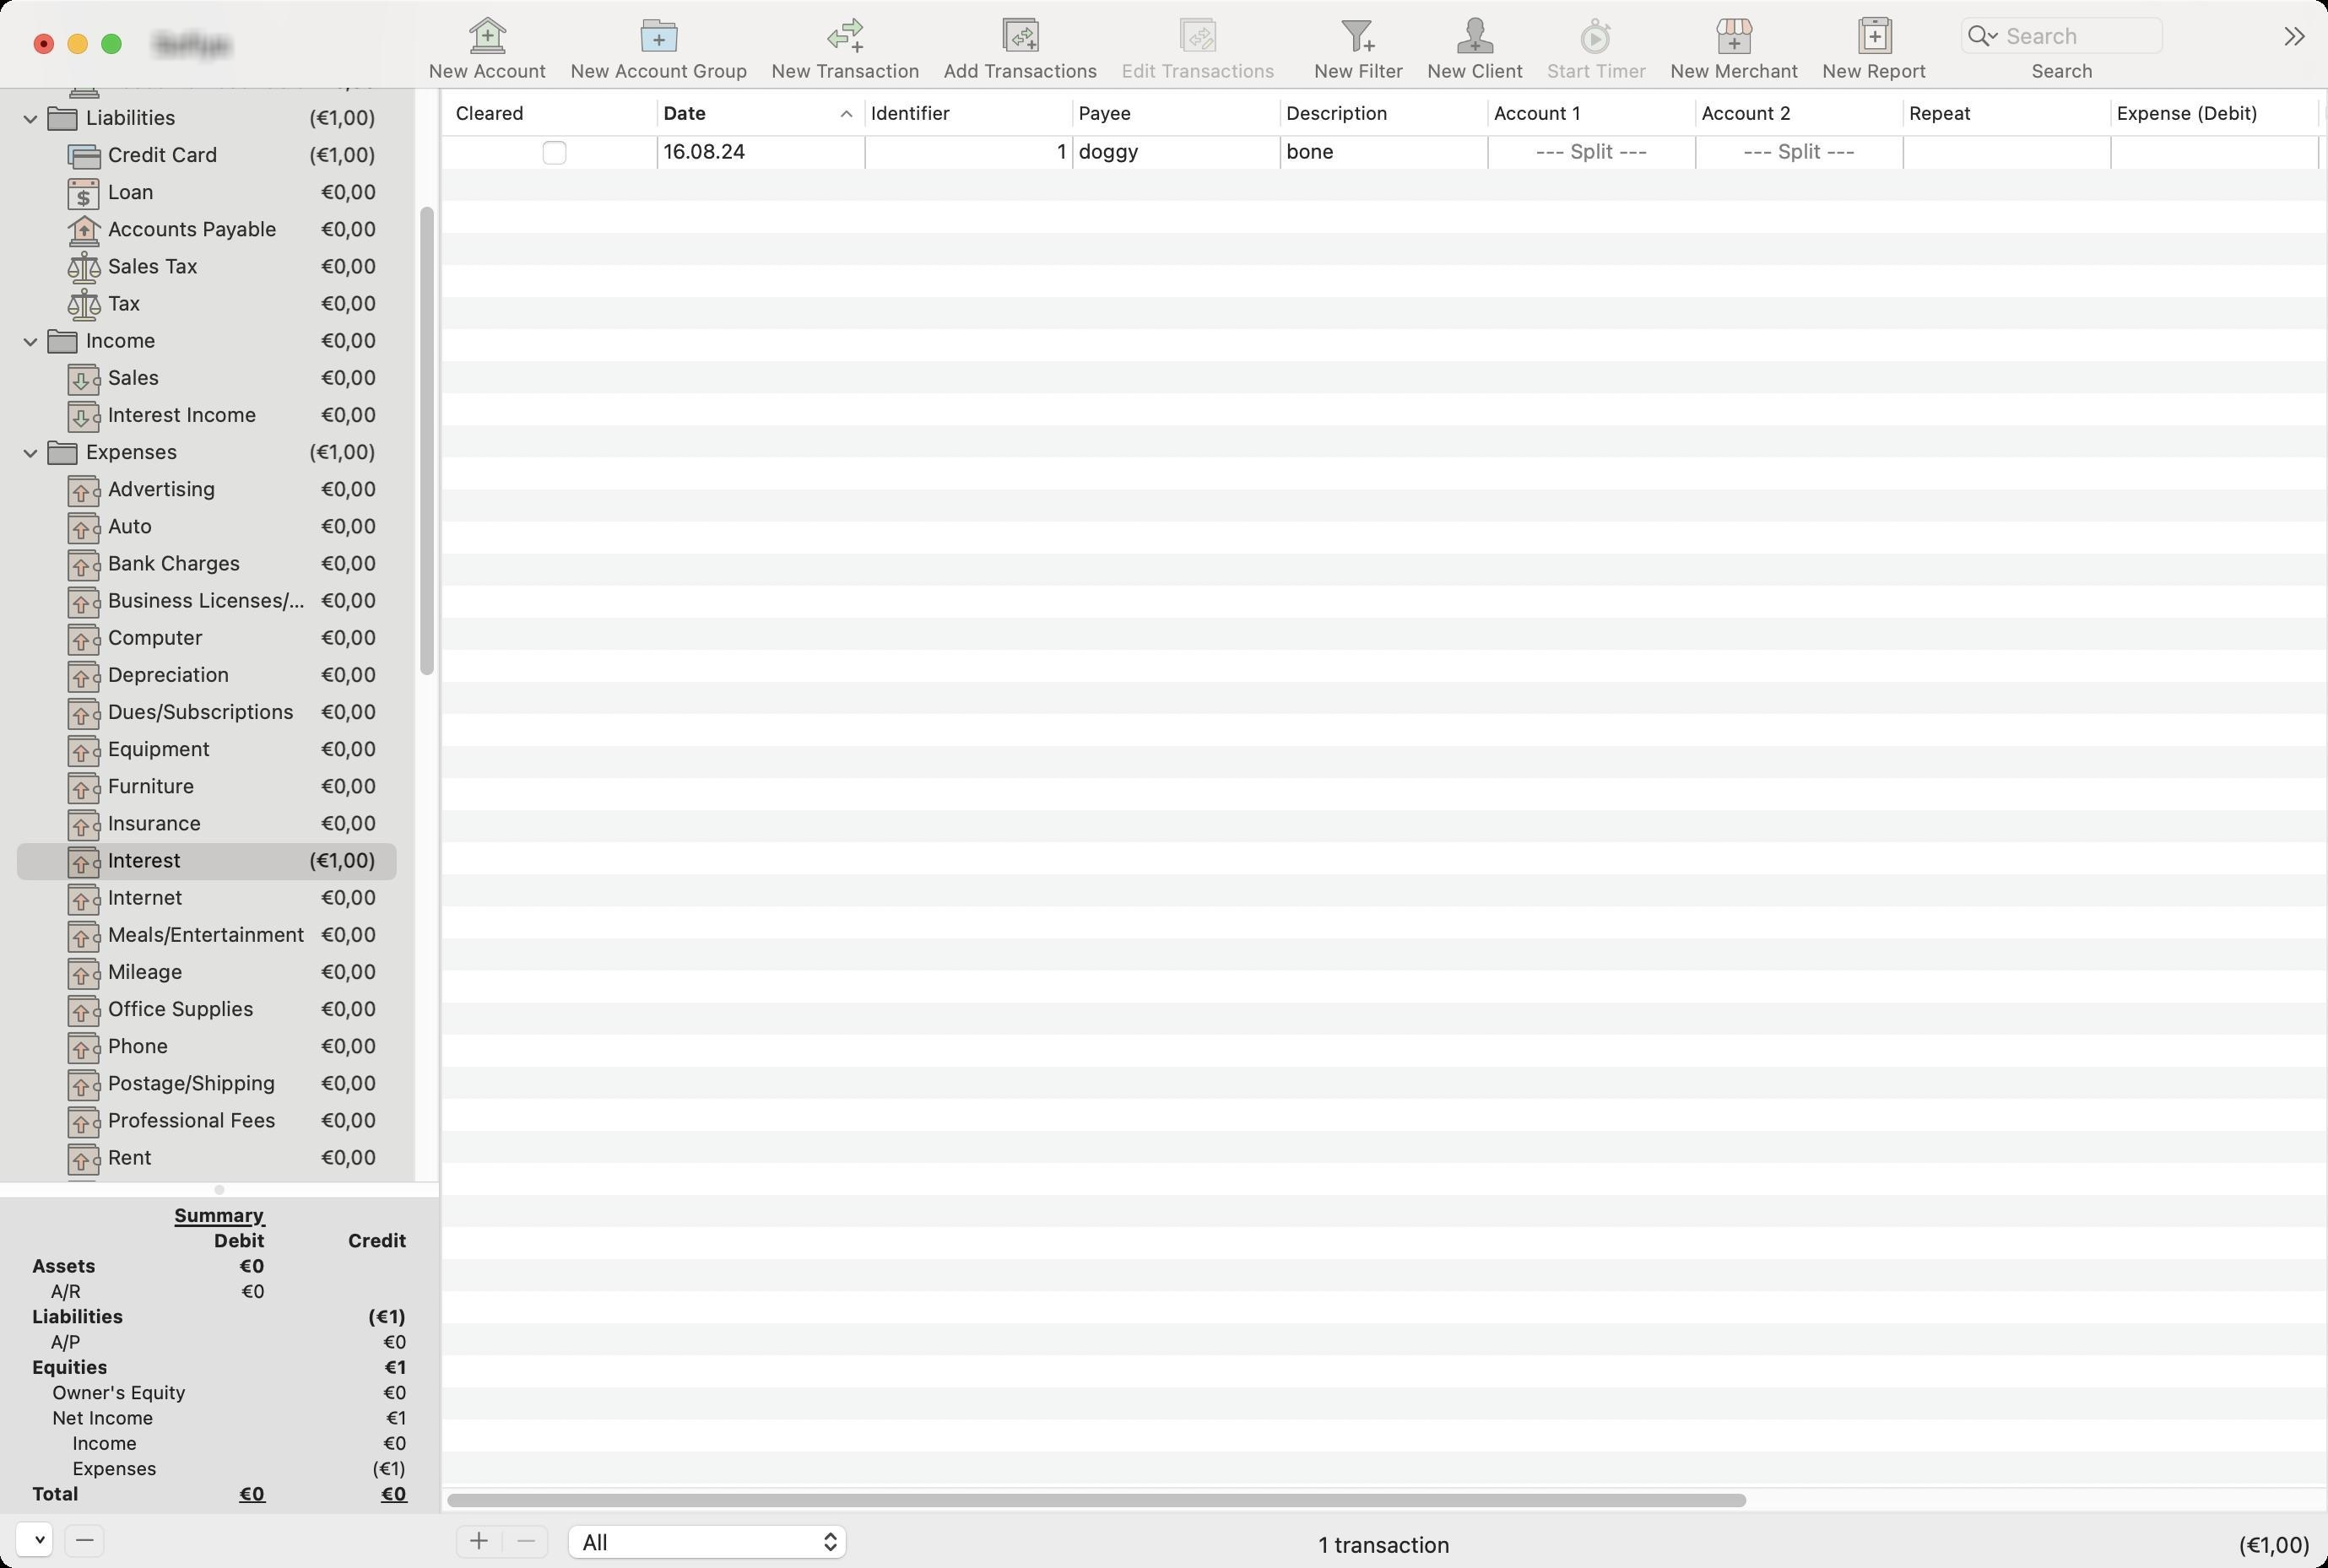
Accessibility tree:
{"name": "[name]", "role": "AXWindow", "description": null, "role_description": "standard window", "value": null, "position": "284.00;55.00", "size": "1379;929", "children": [{"name": "", "role": "AXMenuButton", "description": null, "role_description": "menu button", "value": null, "position": "8.00;901.00", "size": "26;25", "children": []}, {"name": "", "role": "AXButton", "description": "remove", "role_description": "button", "value": null, "position": "37.00;901.00", "size": "26;25", "children": []}, {"name": null, "role": "AXSplitGroup", "description": null, "role_description": "split group", "value": null, "position": "0.00;52.00", "size": "1379;845", "children": [{"name": null, "role": "AXSplitGroup", "description": null, "role_description": "split group", "value": null, "position": "0.00;52.00", "size": "260;845", "children": [{"name": null, "role": "AXScrollArea", "description": null, "role_description": "scroll area", "value": null, "position": "0.00;52.00", "size": "260;648", "children": [{"name": null, "role": "AXOutline", "description": null, "role_description": "outline", "value": null, "position": "0.00;-104.50", "size": "245;1493", "children": [{"name": null, "role": "AXRow", "description": null, "role_description": "outline row", "value": null, "position": "0.00;-94.50", "size": "245;22", "children": [{"name": null, "role": "AXCell", "description": null, "role_description": "cell", "value": null, "position": "10.00;-94.50", "size": "225;22", "children": [{"name": null, "role": "AXStaticText", "description": null, "role_description": "text", "value": "ACCOUNTS", "position": "14.00;-94.50", "size": "229;22", "children": []}]}]}, {"name": null, "role": "AXRow", "description": null, "role_description": "outline row", "value": null, "position": "0.00;-72.50", "size": "245;22", "children": [{"name": null, "role": "AXCell", "description": null, "role_description": "cell", "value": null, "position": "10.00;-72.50", "size": "225;22", "children": [{"name": null, "role": "AXImage", "description": "", "role_description": "image", "value": null, "position": "27.00;-71.50", "size": "20;20", "children": []}, {"name": null, "role": "AXStaticText", "description": null, "role_description": "text", "value": "Assets", "position": "49.00;-70.00", "size": "138;17", "children": []}, {"name": null, "role": "AXStaticText", "description": null, "role_description": "text", "value": "€0,00", "position": "187.14;-70.00", "size": "38;17", "children": []}, {"name": null, "role": "AXDisclosureTriangle", "description": null, "role_description": "disclosure triangle", "value": 1, "position": "12.00;-72.50", "size": "13;22", "children": []}]}]}, {"name": null, "role": "AXRow", "description": null, "role_description": "outline row", "value": null, "position": "0.00;-50.50", "size": "245;22", "children": [{"name": null, "role": "AXCell", "description": null, "role_description": "cell", "value": null, "position": "10.00;-50.50", "size": "225;22", "children": [{"name": null, "role": "AXImage", "description": "Bank", "role_description": "image", "value": null, "position": "40.00;-49.50", "size": "20;20", "children": []}, {"name": null, "role": "AXStaticText", "description": null, "role_description": "text", "value": "Chequing", "position": "62.00;-48.00", "size": "125;17", "children": []}, {"name": null, "role": "AXStaticText", "description": null, "role_description": "text", "value": "€0,00", "position": "187.14;-48.00", "size": "38;17", "children": []}]}]}, {"name": null, "role": "AXRow", "description": null, "role_description": "outline row", "value": null, "position": "0.00;-28.50", "size": "245;22", "children": [{"name": null, "role": "AXCell", "description": null, "role_description": "cell", "value": null, "position": "10.00;-28.50", "size": "225;22", "children": [{"name": null, "role": "AXImage", "description": "Bank", "role_description": "image", "value": null, "position": "40.00;-27.50", "size": "20;20", "children": []}, {"name": null, "role": "AXStaticText", "description": null, "role_description": "text", "value": "Savings", "position": "62.00;-26.00", "size": "125;17", "children": []}, {"name": null, "role": "AXStaticText", "description": null, "role_description": "text", "value": "€0,00", "position": "187.14;-26.00", "size": "38;17", "children": []}]}]}, {"name": null, "role": "AXRow", "description": null, "role_description": "outline row", "value": null, "position": "0.00;-6.50", "size": "245;22", "children": [{"name": null, "role": "AXCell", "description": null, "role_description": "cell", "value": null, "position": "10.00;-6.50", "size": "225;22", "children": [{"name": null, "role": "AXImage", "description": "Cash", "role_description": "image", "value": null, "position": "40.00;-5.50", "size": "20;20", "children": []}, {"name": null, "role": "AXStaticText", "description": null, "role_description": "text", "value": "Petty Cash", "position": "62.00;-4.00", "size": "125;17", "children": []}, {"name": null, "role": "AXStaticText", "description": null, "role_description": "text", "value": "€0,00", "position": "187.14;-4.00", "size": "38;17", "children": []}]}]}, {"name": null, "role": "AXRow", "description": null, "role_description": "outline row", "value": null, "position": "0.00;15.50", "size": "245;22", "children": [{"name": null, "role": "AXCell", "description": null, "role_description": "cell", "value": null, "position": "10.00;15.50", "size": "225;22", "children": [{"name": null, "role": "AXImage", "description": "FixedAsset", "role_description": "image", "value": null, "position": "40.00;16.50", "size": "20;20", "children": []}, {"name": null, "role": "AXStaticText", "description": null, "role_description": "text", "value": "Fixed Assets", "position": "62.00;18.00", "size": "125;17", "children": []}, {"name": null, "role": "AXStaticText", "description": null, "role_description": "text", "value": "€0,00", "position": "187.14;18.00", "size": "38;17", "children": []}]}]}, {"name": null, "role": "AXRow", "description": null, "role_description": "outline row", "value": null, "position": "0.00;37.50", "size": "245;22", "children": [{"name": null, "role": "AXCell", "description": null, "role_description": "cell", "value": null, "position": "10.00;37.50", "size": "225;22", "children": [{"name": null, "role": "AXImage", "description": "AccountsReceivable", "role_description": "image", "value": null, "position": "40.00;38.50", "size": "20;20", "children": []}, {"name": null, "role": "AXStaticText", "description": null, "role_description": "text", "value": "Accounts Receivable", "position": "62.00;40.00", "size": "125;17", "children": []}, {"name": null, "role": "AXStaticText", "description": null, "role_description": "text", "value": "€0,00", "position": "187.14;40.00", "size": "38;17", "children": []}]}]}, {"name": null, "role": "AXRow", "description": null, "role_description": "outline row", "value": null, "position": "0.00;59.50", "size": "245;22", "children": [{"name": null, "role": "AXCell", "description": null, "role_description": "cell", "value": null, "position": "10.00;59.50", "size": "225;22", "children": [{"name": null, "role": "AXImage", "description": "", "role_description": "image", "value": null, "position": "27.00;60.50", "size": "20;20", "children": []}, {"name": null, "role": "AXStaticText", "description": null, "role_description": "text", "value": "Liabilities", "position": "49.00;62.00", "size": "131;17", "children": []}, {"name": null, "role": "AXStaticText", "description": null, "role_description": "text", "value": "(€1,00)", "position": "179.79;62.00", "size": "45;17", "children": []}, {"name": null, "role": "AXDisclosureTriangle", "description": null, "role_description": "disclosure triangle", "value": 1, "position": "12.00;59.50", "size": "13;22", "children": []}]}]}, {"name": null, "role": "AXRow", "description": null, "role_description": "outline row", "value": null, "position": "0.00;81.50", "size": "245;22", "children": [{"name": null, "role": "AXCell", "description": null, "role_description": "cell", "value": null, "position": "10.00;81.50", "size": "225;22", "children": [{"name": null, "role": "AXImage", "description": "CreditCard", "role_description": "image", "value": null, "position": "40.00;82.50", "size": "20;20", "children": []}, {"name": null, "role": "AXStaticText", "description": null, "role_description": "text", "value": "Credit Card", "position": "62.00;84.00", "size": "118;17", "children": []}, {"name": null, "role": "AXStaticText", "description": null, "role_description": "text", "value": "(€1,00)", "position": "179.79;84.00", "size": "45;17", "children": []}]}]}, {"name": null, "role": "AXRow", "description": null, "role_description": "outline row", "value": null, "position": "0.00;103.50", "size": "245;22", "children": [{"name": null, "role": "AXCell", "description": null, "role_description": "cell", "value": null, "position": "10.00;103.50", "size": "225;22", "children": [{"name": null, "role": "AXImage", "description": "Loan", "role_description": "image", "value": null, "position": "40.00;104.50", "size": "20;20", "children": []}, {"name": null, "role": "AXStaticText", "description": null, "role_description": "text", "value": "Loan", "position": "62.00;106.00", "size": "125;17", "children": []}, {"name": null, "role": "AXStaticText", "description": null, "role_description": "text", "value": "€0,00", "position": "187.14;106.00", "size": "38;17", "children": []}]}]}, {"name": null, "role": "AXRow", "description": null, "role_description": "outline row", "value": null, "position": "0.00;125.50", "size": "245;22", "children": [{"name": null, "role": "AXCell", "description": null, "role_description": "cell", "value": null, "position": "10.00;125.50", "size": "225;22", "children": [{"name": null, "role": "AXImage", "description": "AccountsPayable", "role_description": "image", "value": null, "position": "40.00;126.50", "size": "20;20", "children": []}, {"name": null, "role": "AXStaticText", "description": null, "role_description": "text", "value": "Accounts Payable", "position": "62.00;128.00", "size": "125;17", "children": []}, {"name": null, "role": "AXStaticText", "description": null, "role_description": "text", "value": "€0,00", "position": "187.14;128.00", "size": "38;17", "children": []}]}]}, {"name": null, "role": "AXRow", "description": null, "role_description": "outline row", "value": null, "position": "0.00;147.50", "size": "245;22", "children": [{"name": null, "role": "AXCell", "description": null, "role_description": "cell", "value": null, "position": "10.00;147.50", "size": "225;22", "children": [{"name": null, "role": "AXImage", "description": "Tax", "role_description": "image", "value": null, "position": "40.00;148.50", "size": "20;20", "children": []}, {"name": null, "role": "AXStaticText", "description": null, "role_description": "text", "value": "Sales Tax", "position": "62.00;150.00", "size": "125;17", "children": []}, {"name": null, "role": "AXStaticText", "description": null, "role_description": "text", "value": "€0,00", "position": "187.14;150.00", "size": "38;17", "children": []}]}]}, {"name": null, "role": "AXRow", "description": null, "role_description": "outline row", "value": null, "position": "0.00;169.50", "size": "245;22", "children": [{"name": null, "role": "AXCell", "description": null, "role_description": "cell", "value": null, "position": "10.00;169.50", "size": "225;22", "children": [{"name": null, "role": "AXImage", "description": "Tax", "role_description": "image", "value": null, "position": "40.00;170.50", "size": "20;20", "children": []}, {"name": null, "role": "AXStaticText", "description": null, "role_description": "text", "value": "Tax", "position": "62.00;172.00", "size": "125;17", "children": []}, {"name": null, "role": "AXStaticText", "description": null, "role_description": "text", "value": "€0,00", "position": "187.14;172.00", "size": "38;17", "children": []}]}]}, {"name": null, "role": "AXRow", "description": null, "role_description": "outline row", "value": null, "position": "0.00;191.50", "size": "245;22", "children": [{"name": null, "role": "AXCell", "description": null, "role_description": "cell", "value": null, "position": "10.00;191.50", "size": "225;22", "children": [{"name": null, "role": "AXImage", "description": "", "role_description": "image", "value": null, "position": "27.00;192.50", "size": "20;20", "children": []}, {"name": null, "role": "AXStaticText", "description": null, "role_description": "text", "value": "Income", "position": "49.00;194.00", "size": "138;17", "children": []}, {"name": null, "role": "AXStaticText", "description": null, "role_description": "text", "value": "€0,00", "position": "187.14;194.00", "size": "38;17", "children": []}, {"name": null, "role": "AXDisclosureTriangle", "description": null, "role_description": "disclosure triangle", "value": 1, "position": "12.00;191.50", "size": "13;22", "children": []}]}]}, {"name": null, "role": "AXRow", "description": null, "role_description": "outline row", "value": null, "position": "0.00;213.50", "size": "245;22", "children": [{"name": null, "role": "AXCell", "description": null, "role_description": "cell", "value": null, "position": "10.00;213.50", "size": "225;22", "children": [{"name": null, "role": "AXImage", "description": "Income", "role_description": "image", "value": null, "position": "40.00;214.50", "size": "20;20", "children": []}, {"name": null, "role": "AXStaticText", "description": null, "role_description": "text", "value": "Sales", "position": "62.00;216.00", "size": "125;17", "children": []}, {"name": null, "role": "AXStaticText", "description": null, "role_description": "text", "value": "€0,00", "position": "187.14;216.00", "size": "38;17", "children": []}]}]}, {"name": null, "role": "AXRow", "description": null, "role_description": "outline row", "value": null, "position": "0.00;235.50", "size": "245;22", "children": [{"name": null, "role": "AXCell", "description": null, "role_description": "cell", "value": null, "position": "10.00;235.50", "size": "225;22", "children": [{"name": null, "role": "AXImage", "description": "Income", "role_description": "image", "value": null, "position": "40.00;236.50", "size": "20;20", "children": []}, {"name": null, "role": "AXStaticText", "description": null, "role_description": "text", "value": "Interest Income", "position": "62.00;238.00", "size": "125;17", "children": []}, {"name": null, "role": "AXStaticText", "description": null, "role_description": "text", "value": "€0,00", "position": "187.14;238.00", "size": "38;17", "children": []}]}]}, {"name": null, "role": "AXRow", "description": null, "role_description": "outline row", "value": null, "position": "0.00;257.50", "size": "245;22", "children": [{"name": null, "role": "AXCell", "description": null, "role_description": "cell", "value": null, "position": "10.00;257.50", "size": "225;22", "children": [{"name": null, "role": "AXImage", "description": "", "role_description": "image", "value": null, "position": "27.00;258.50", "size": "20;20", "children": []}, {"name": null, "role": "AXStaticText", "description": null, "role_description": "text", "value": "Expenses", "position": "49.00;260.00", "size": "131;17", "children": []}, {"name": null, "role": "AXStaticText", "description": null, "role_description": "text", "value": "(€1,00)", "position": "179.79;260.00", "size": "45;17", "children": []}, {"name": null, "role": "AXDisclosureTriangle", "description": null, "role_description": "disclosure triangle", "value": 1, "position": "12.00;257.50", "size": "13;22", "children": []}]}]}, {"name": null, "role": "AXRow", "description": null, "role_description": "outline row", "value": null, "position": "0.00;279.50", "size": "245;22", "children": [{"name": null, "role": "AXCell", "description": null, "role_description": "cell", "value": null, "position": "10.00;279.50", "size": "225;22", "children": [{"name": null, "role": "AXImage", "description": "Expense", "role_description": "image", "value": null, "position": "40.00;280.50", "size": "20;20", "children": []}, {"name": null, "role": "AXStaticText", "description": null, "role_description": "text", "value": "Advertising", "position": "62.00;282.00", "size": "125;17", "children": []}, {"name": null, "role": "AXStaticText", "description": null, "role_description": "text", "value": "€0,00", "position": "187.14;282.00", "size": "38;17", "children": []}]}]}, {"name": null, "role": "AXRow", "description": null, "role_description": "outline row", "value": null, "position": "0.00;301.50", "size": "245;22", "children": [{"name": null, "role": "AXCell", "description": null, "role_description": "cell", "value": null, "position": "10.00;301.50", "size": "225;22", "children": [{"name": null, "role": "AXImage", "description": "Expense", "role_description": "image", "value": null, "position": "40.00;302.50", "size": "20;20", "children": []}, {"name": null, "role": "AXStaticText", "description": null, "role_description": "text", "value": "Auto", "position": "62.00;304.00", "size": "125;17", "children": []}, {"name": null, "role": "AXStaticText", "description": null, "role_description": "text", "value": "€0,00", "position": "187.14;304.00", "size": "38;17", "children": []}]}]}, {"name": null, "role": "AXRow", "description": null, "role_description": "outline row", "value": null, "position": "0.00;323.50", "size": "245;22", "children": [{"name": null, "role": "AXCell", "description": null, "role_description": "cell", "value": null, "position": "10.00;323.50", "size": "225;22", "children": [{"name": null, "role": "AXImage", "description": "Expense", "role_description": "image", "value": null, "position": "40.00;324.50", "size": "20;20", "children": []}, {"name": null, "role": "AXStaticText", "description": null, "role_description": "text", "value": "Bank Charges", "position": "62.00;326.00", "size": "125;17", "children": []}, {"name": null, "role": "AXStaticText", "description": null, "role_description": "text", "value": "€0,00", "position": "187.14;326.00", "size": "38;17", "children": []}]}]}, {"name": null, "role": "AXRow", "description": null, "role_description": "outline row", "value": null, "position": "0.00;345.50", "size": "245;22", "children": [{"name": null, "role": "AXCell", "description": null, "role_description": "cell", "value": null, "position": "10.00;345.50", "size": "225;22", "children": [{"name": null, "role": "AXImage", "description": "Expense", "role_description": "image", "value": null, "position": "40.00;346.50", "size": "20;20", "children": []}, {"name": null, "role": "AXStaticText", "description": null, "role_description": "text", "value": "Business Licenses/Permits", "position": "62.00;348.00", "size": "125;17", "children": []}, {"name": null, "role": "AXStaticText", "description": null, "role_description": "text", "value": "€0,00", "position": "187.14;348.00", "size": "38;17", "children": []}]}]}, {"name": null, "role": "AXRow", "description": null, "role_description": "outline row", "value": null, "position": "0.00;367.50", "size": "245;22", "children": [{"name": null, "role": "AXCell", "description": null, "role_description": "cell", "value": null, "position": "10.00;367.50", "size": "225;22", "children": [{"name": null, "role": "AXImage", "description": "Expense", "role_description": "image", "value": null, "position": "40.00;368.50", "size": "20;20", "children": []}, {"name": null, "role": "AXStaticText", "description": null, "role_description": "text", "value": "Computer", "position": "62.00;370.00", "size": "125;17", "children": []}, {"name": null, "role": "AXStaticText", "description": null, "role_description": "text", "value": "€0,00", "position": "187.14;370.00", "size": "38;17", "children": []}]}]}, {"name": null, "role": "AXRow", "description": null, "role_description": "outline row", "value": null, "position": "0.00;389.50", "size": "245;22", "children": [{"name": null, "role": "AXCell", "description": null, "role_description": "cell", "value": null, "position": "10.00;389.50", "size": "225;22", "children": [{"name": null, "role": "AXImage", "description": "Expense", "role_description": "image", "value": null, "position": "40.00;390.50", "size": "20;20", "children": []}, {"name": null, "role": "AXStaticText", "description": null, "role_description": "text", "value": "Depreciation", "position": "62.00;392.00", "size": "125;17", "children": []}, {"name": null, "role": "AXStaticText", "description": null, "role_description": "text", "value": "€0,00", "position": "187.14;392.00", "size": "38;17", "children": []}]}]}, {"name": null, "role": "AXRow", "description": null, "role_description": "outline row", "value": null, "position": "0.00;411.50", "size": "245;22", "children": [{"name": null, "role": "AXCell", "description": null, "role_description": "cell", "value": null, "position": "10.00;411.50", "size": "225;22", "children": [{"name": null, "role": "AXImage", "description": "Expense", "role_description": "image", "value": null, "position": "40.00;412.50", "size": "20;20", "children": []}, {"name": null, "role": "AXStaticText", "description": null, "role_description": "text", "value": "Dues/Subscriptions", "position": "62.00;414.00", "size": "125;17", "children": []}, {"name": null, "role": "AXStaticText", "description": null, "role_description": "text", "value": "€0,00", "position": "187.14;414.00", "size": "38;17", "children": []}]}]}, {"name": null, "role": "AXRow", "description": null, "role_description": "outline row", "value": null, "position": "0.00;433.50", "size": "245;22", "children": [{"name": null, "role": "AXCell", "description": null, "role_description": "cell", "value": null, "position": "10.00;433.50", "size": "225;22", "children": [{"name": null, "role": "AXImage", "description": "Expense", "role_description": "image", "value": null, "position": "40.00;434.50", "size": "20;20", "children": []}, {"name": null, "role": "AXStaticText", "description": null, "role_description": "text", "value": "Equipment", "position": "62.00;436.00", "size": "125;17", "children": []}, {"name": null, "role": "AXStaticText", "description": null, "role_description": "text", "value": "€0,00", "position": "187.14;436.00", "size": "38;17", "children": []}]}]}, {"name": null, "role": "AXRow", "description": null, "role_description": "outline row", "value": null, "position": "0.00;455.50", "size": "245;22", "children": [{"name": null, "role": "AXCell", "description": null, "role_description": "cell", "value": null, "position": "10.00;455.50", "size": "225;22", "children": [{"name": null, "role": "AXImage", "description": "Expense", "role_description": "image", "value": null, "position": "40.00;456.50", "size": "20;20", "children": []}, {"name": null, "role": "AXStaticText", "description": null, "role_description": "text", "value": "Furniture", "position": "62.00;458.00", "size": "125;17", "children": []}, {"name": null, "role": "AXStaticText", "description": null, "role_description": "text", "value": "€0,00", "position": "187.14;458.00", "size": "38;17", "children": []}]}]}, {"name": null, "role": "AXRow", "description": null, "role_description": "outline row", "value": null, "position": "0.00;477.50", "size": "245;22", "children": [{"name": null, "role": "AXCell", "description": null, "role_description": "cell", "value": null, "position": "10.00;477.50", "size": "225;22", "children": [{"name": null, "role": "AXImage", "description": "Expense", "role_description": "image", "value": null, "position": "40.00;478.50", "size": "20;20", "children": []}, {"name": null, "role": "AXStaticText", "description": null, "role_description": "text", "value": "Insurance", "position": "62.00;480.00", "size": "125;17", "children": []}, {"name": null, "role": "AXStaticText", "description": null, "role_description": "text", "value": "€0,00", "position": "187.14;480.00", "size": "38;17", "children": []}]}]}, {"name": null, "role": "AXRow", "description": null, "role_description": "outline row", "value": null, "position": "0.00;499.50", "size": "245;22", "children": [{"name": null, "role": "AXCell", "description": null, "role_description": "cell", "value": null, "position": "10.00;499.50", "size": "225;22", "children": [{"name": null, "role": "AXImage", "description": "Expense", "role_description": "image", "value": null, "position": "40.00;500.50", "size": "20;20", "children": []}, {"name": null, "role": "AXStaticText", "description": null, "role_description": "text", "value": "Interest", "position": "62.00;502.00", "size": "118;17", "children": []}, {"name": null, "role": "AXStaticText", "description": null, "role_description": "text", "value": "(€1,00)", "position": "179.79;502.00", "size": "45;17", "children": []}]}]}, {"name": null, "role": "AXRow", "description": null, "role_description": "outline row", "value": null, "position": "0.00;521.50", "size": "245;22", "children": [{"name": null, "role": "AXCell", "description": null, "role_description": "cell", "value": null, "position": "10.00;521.50", "size": "225;22", "children": [{"name": null, "role": "AXImage", "description": "Expense", "role_description": "image", "value": null, "position": "40.00;522.50", "size": "20;20", "children": []}, {"name": null, "role": "AXStaticText", "description": null, "role_description": "text", "value": "Internet", "position": "62.00;524.00", "size": "125;17", "children": []}, {"name": null, "role": "AXStaticText", "description": null, "role_description": "text", "value": "€0,00", "position": "187.14;524.00", "size": "38;17", "children": []}]}]}, {"name": null, "role": "AXRow", "description": null, "role_description": "outline row", "value": null, "position": "0.00;543.50", "size": "245;22", "children": [{"name": null, "role": "AXCell", "description": null, "role_description": "cell", "value": null, "position": "10.00;543.50", "size": "225;22", "children": [{"name": null, "role": "AXImage", "description": "Expense", "role_description": "image", "value": null, "position": "40.00;544.50", "size": "20;20", "children": []}, {"name": null, "role": "AXStaticText", "description": null, "role_description": "text", "value": "Meals/Entertainment", "position": "62.00;546.00", "size": "125;17", "children": []}, {"name": null, "role": "AXStaticText", "description": null, "role_description": "text", "value": "€0,00", "position": "187.14;546.00", "size": "38;17", "children": []}]}]}, {"name": null, "role": "AXRow", "description": null, "role_description": "outline row", "value": null, "position": "0.00;565.50", "size": "245;22", "children": [{"name": null, "role": "AXCell", "description": null, "role_description": "cell", "value": null, "position": "10.00;565.50", "size": "225;22", "children": [{"name": null, "role": "AXImage", "description": "Expense", "role_description": "image", "value": null, "position": "40.00;566.50", "size": "20;20", "children": []}, {"name": null, "role": "AXStaticText", "description": null, "role_description": "text", "value": "Mileage", "position": "62.00;568.00", "size": "125;17", "children": []}, {"name": null, "role": "AXStaticText", "description": null, "role_description": "text", "value": "€0,00", "position": "187.14;568.00", "size": "38;17", "children": []}]}]}, {"name": null, "role": "AXRow", "description": null, "role_description": "outline row", "value": null, "position": "0.00;587.50", "size": "245;22", "children": [{"name": null, "role": "AXCell", "description": null, "role_description": "cell", "value": null, "position": "10.00;587.50", "size": "225;22", "children": [{"name": null, "role": "AXImage", "description": "Expense", "role_description": "image", "value": null, "position": "40.00;588.50", "size": "20;20", "children": []}, {"name": null, "role": "AXStaticText", "description": null, "role_description": "text", "value": "Office Supplies", "position": "62.00;590.00", "size": "125;17", "children": []}, {"name": null, "role": "AXStaticText", "description": null, "role_description": "text", "value": "€0,00", "position": "187.14;590.00", "size": "38;17", "children": []}]}]}, {"name": null, "role": "AXRow", "description": null, "role_description": "outline row", "value": null, "position": "0.00;609.50", "size": "245;22", "children": [{"name": null, "role": "AXCell", "description": null, "role_description": "cell", "value": null, "position": "10.00;609.50", "size": "225;22", "children": [{"name": null, "role": "AXImage", "description": "Expense", "role_description": "image", "value": null, "position": "40.00;610.50", "size": "20;20", "children": []}, {"name": null, "role": "AXStaticText", "description": null, "role_description": "text", "value": "Phone", "position": "62.00;612.00", "size": "125;17", "children": []}, {"name": null, "role": "AXStaticText", "description": null, "role_description": "text", "value": "€0,00", "position": "187.14;612.00", "size": "38;17", "children": []}]}]}, {"name": null, "role": "AXRow", "description": null, "role_description": "outline row", "value": null, "position": "0.00;631.50", "size": "245;22", "children": [{"name": null, "role": "AXCell", "description": null, "role_description": "cell", "value": null, "position": "10.00;631.50", "size": "225;22", "children": [{"name": null, "role": "AXImage", "description": "Expense", "role_description": "image", "value": null, "position": "40.00;632.50", "size": "20;20", "children": []}, {"name": null, "role": "AXStaticText", "description": null, "role_description": "text", "value": "Postage/Shipping", "position": "62.00;634.00", "size": "125;17", "children": []}, {"name": null, "role": "AXStaticText", "description": null, "role_description": "text", "value": "€0,00", "position": "187.14;634.00", "size": "38;17", "children": []}]}]}, {"name": null, "role": "AXRow", "description": null, "role_description": "outline row", "value": null, "position": "0.00;653.50", "size": "245;22", "children": [{"name": null, "role": "AXCell", "description": null, "role_description": "cell", "value": null, "position": "10.00;653.50", "size": "225;22", "children": [{"name": null, "role": "AXImage", "description": "Expense", "role_description": "image", "value": null, "position": "40.00;654.50", "size": "20;20", "children": []}, {"name": null, "role": "AXStaticText", "description": null, "role_description": "text", "value": "Professional Fees", "position": "62.00;656.00", "size": "125;17", "children": []}, {"name": null, "role": "AXStaticText", "description": null, "role_description": "text", "value": "€0,00", "position": "187.14;656.00", "size": "38;17", "children": []}]}]}, {"name": null, "role": "AXRow", "description": null, "role_description": "outline row", "value": null, "position": "0.00;675.50", "size": "245;22", "children": [{"name": null, "role": "AXCell", "description": null, "role_description": "cell", "value": null, "position": "10.00;675.50", "size": "225;22", "children": [{"name": null, "role": "AXImage", "description": "Expense", "role_description": "image", "value": null, "position": "40.00;676.50", "size": "20;20", "children": []}, {"name": null, "role": "AXStaticText", "description": null, "role_description": "text", "value": "Rent", "position": "62.00;678.00", "size": "125;17", "children": []}, {"name": null, "role": "AXStaticText", "description": null, "role_description": "text", "value": "€0,00", "position": "187.14;678.00", "size": "38;17", "children": []}]}]}, {"name": null, "role": "AXRow", "description": null, "role_description": "outline row", "value": null, "position": "0.00;697.50", "size": "245;22", "children": [{"name": null, "role": "AXCell", "description": null, "role_description": "cell", "value": null, "position": "10.00;697.50", "size": "225;22", "children": [{"name": null, "role": "AXImage", "description": "Expense", "role_description": "image", "value": null, "position": "40.00;698.50", "size": "20;20", "children": []}, {"name": null, "role": "AXStaticText", "description": null, "role_description": "text", "value": "Repairs/Maintenance", "position": "62.00;700.00", "size": "125;17", "children": []}, {"name": null, "role": "AXStaticText", "description": null, "role_description": "text", "value": "€0,00", "position": "187.14;700.00", "size": "38;17", "children": []}]}]}, {"name": null, "role": "AXRow", "description": null, "role_description": "outline row", "value": null, "position": "0.00;719.50", "size": "245;22", "children": [{"name": null, "role": "AXCell", "description": null, "role_description": "cell", "value": null, "position": "10.00;719.50", "size": "225;22", "children": [{"name": null, "role": "AXImage", "description": "Expense", "role_description": "image", "value": null, "position": "40.00;720.50", "size": "20;20", "children": []}, {"name": null, "role": "AXStaticText", "description": null, "role_description": "text", "value": "Salaries", "position": "62.00;722.00", "size": "125;17", "children": []}, {"name": null, "role": "AXStaticText", "description": null, "role_description": "text", "value": "€0,00", "position": "187.14;722.00", "size": "38;17", "children": []}]}]}, {"name": null, "role": "AXRow", "description": null, "role_description": "outline row", "value": null, "position": "0.00;741.50", "size": "245;22", "children": [{"name": null, "role": "AXCell", "description": null, "role_description": "cell", "value": null, "position": "10.00;741.50", "size": "225;22", "children": [{"name": null, "role": "AXImage", "description": "Expense", "role_description": "image", "value": null, "position": "40.00;742.50", "size": "20;20", "children": []}, {"name": null, "role": "AXStaticText", "description": null, "role_description": "text", "value": "Travel", "position": "62.00;744.00", "size": "125;17", "children": []}, {"name": null, "role": "AXStaticText", "description": null, "role_description": "text", "value": "€0,00", "position": "187.14;744.00", "size": "38;17", "children": []}]}]}, {"name": null, "role": "AXRow", "description": null, "role_description": "outline row", "value": null, "position": "0.00;763.50", "size": "245;22", "children": [{"name": null, "role": "AXCell", "description": null, "role_description": "cell", "value": null, "position": "10.00;763.50", "size": "225;22", "children": [{"name": null, "role": "AXImage", "description": "Expense", "role_description": "image", "value": null, "position": "40.00;764.50", "size": "20;20", "children": []}, {"name": null, "role": "AXStaticText", "description": null, "role_description": "text", "value": "Utilities", "position": "62.00;766.00", "size": "125;17", "children": []}, {"name": null, "role": "AXStaticText", "description": null, "role_description": "text", "value": "€0,00", "position": "187.14;766.00", "size": "38;17", "children": []}]}]}, {"name": null, "role": "AXRow", "description": null, "role_description": "outline row", "value": null, "position": "0.00;785.50", "size": "245;22", "children": [{"name": null, "role": "AXCell", "description": null, "role_description": "cell", "value": null, "position": "10.00;785.50", "size": "225;22", "children": [{"name": null, "role": "AXImage", "description": "", "role_description": "image", "value": null, "position": "27.00;786.50", "size": "20;20", "children": []}, {"name": null, "role": "AXStaticText", "description": null, "role_description": "text", "value": "Equity", "position": "49.00;788.00", "size": "138;17", "children": []}, {"name": null, "role": "AXStaticText", "description": null, "role_description": "text", "value": "€0,00", "position": "187.14;788.00", "size": "38;17", "children": []}, {"name": null, "role": "AXDisclosureTriangle", "description": null, "role_description": "disclosure triangle", "value": 1, "position": "12.00;785.50", "size": "13;22", "children": []}]}]}, {"name": null, "role": "AXRow", "description": null, "role_description": "outline row", "value": null, "position": "0.00;807.50", "size": "245;22", "children": [{"name": null, "role": "AXCell", "description": null, "role_description": "cell", "value": null, "position": "10.00;807.50", "size": "225;22", "children": [{"name": null, "role": "AXImage", "description": "Equity", "role_description": "image", "value": null, "position": "40.00;808.50", "size": "20;20", "children": []}, {"name": null, "role": "AXStaticText", "description": null, "role_description": "text", "value": "Opening Balance", "position": "62.00;810.00", "size": "125;17", "children": []}, {"name": null, "role": "AXStaticText", "description": null, "role_description": "text", "value": "€0,00", "position": "187.14;810.00", "size": "38;17", "children": []}]}]}, {"name": null, "role": "AXRow", "description": null, "role_description": "outline row", "value": null, "position": "0.00;829.50", "size": "245;22", "children": [{"name": null, "role": "AXCell", "description": null, "role_description": "cell", "value": null, "position": "10.00;829.50", "size": "225;22", "children": [{"name": null, "role": "AXImage", "description": "Equity", "role_description": "image", "value": null, "position": "40.00;830.50", "size": "20;20", "children": []}, {"name": null, "role": "AXStaticText", "description": null, "role_description": "text", "value": "Owner's Draw", "position": "62.00;832.00", "size": "125;17", "children": []}, {"name": null, "role": "AXStaticText", "description": null, "role_description": "text", "value": "€0,00", "position": "187.14;832.00", "size": "38;17", "children": []}]}]}, {"name": null, "role": "AXRow", "description": null, "role_description": "outline row", "value": null, "position": "0.00;851.50", "size": "245;22", "children": [{"name": null, "role": "AXCell", "description": null, "role_description": "cell", "value": null, "position": "10.00;851.50", "size": "225;22", "children": [{"name": null, "role": "AXImage", "description": "Equity", "role_description": "image", "value": null, "position": "40.00;852.50", "size": "20;20", "children": []}, {"name": null, "role": "AXStaticText", "description": null, "role_description": "text", "value": "Owner's Equity", "position": "62.00;854.00", "size": "125;17", "children": []}, {"name": null, "role": "AXStaticText", "description": null, "role_description": "text", "value": "€0,00", "position": "187.14;854.00", "size": "38;17", "children": []}]}]}, {"name": null, "role": "AXRow", "description": null, "role_description": "outline row", "value": null, "position": "0.00;886.50", "size": "245;22", "children": [{"name": null, "role": "AXCell", "description": null, "role_description": "cell", "value": null, "position": "10.00;886.50", "size": "225;22", "children": [{"name": null, "role": "AXStaticText", "description": null, "role_description": "text", "value": "FILTERS", "position": "14.00;886.50", "size": "229;22", "children": []}]}]}, {"name": null, "role": "AXRow", "description": null, "role_description": "outline row", "value": null, "position": "0.00;908.50", "size": "245;22", "children": [{"name": null, "role": "AXCell", "description": null, "role_description": "cell", "value": null, "position": "10.00;908.50", "size": "225;22", "children": [{"name": null, "role": "AXImage", "description": "Filter", "role_description": "image", "value": null, "position": "27.00;909.50", "size": "20;20", "children": []}, {"name": null, "role": "AXStaticText", "description": null, "role_description": "text", "value": "All", "position": "49.00;911.00", "size": "140;17", "children": []}, {"name": null, "role": "AXStaticText", "description": null, "role_description": "text", "value": "€1,00", "position": "188.96;911.00", "size": "36;17", "children": []}]}]}, {"name": null, "role": "AXRow", "description": null, "role_description": "outline row", "value": null, "position": "0.00;930.50", "size": "245;22", "children": [{"name": null, "role": "AXCell", "description": null, "role_description": "cell", "value": null, "position": "10.00;930.50", "size": "225;22", "children": [{"name": null, "role": "AXImage", "description": "Filter", "role_description": "image", "value": null, "position": "27.00;931.50", "size": "20;20", "children": []}, {"name": null, "role": "AXStaticText", "description": null, "role_description": "text", "value": "Recent", "position": "49.00;933.00", "size": "140;17", "children": []}, {"name": null, "role": "AXStaticText", "description": null, "role_description": "text", "value": "€1,00", "position": "188.96;933.00", "size": "36;17", "children": []}]}]}, {"name": null, "role": "AXRow", "description": null, "role_description": "outline row", "value": null, "position": "0.00;952.50", "size": "245;22", "children": [{"name": null, "role": "AXCell", "description": null, "role_description": "cell", "value": null, "position": "10.00;952.50", "size": "225;22", "children": [{"name": null, "role": "AXImage", "description": "Filter", "role_description": "image", "value": null, "position": "27.00;953.50", "size": "20;20", "children": []}, {"name": null, "role": "AXStaticText", "description": null, "role_description": "text", "value": "Recently Modified", "position": "49.00;955.00", "size": "140;17", "children": []}, {"name": null, "role": "AXStaticText", "description": null, "role_description": "text", "value": "€1,00", "position": "188.96;955.00", "size": "36;17", "children": []}]}]}, {"name": null, "role": "AXRow", "description": null, "role_description": "outline row", "value": null, "position": "0.00;974.50", "size": "245;22", "children": [{"name": null, "role": "AXCell", "description": null, "role_description": "cell", "value": null, "position": "10.00;974.50", "size": "225;22", "children": [{"name": null, "role": "AXImage", "description": "Filter", "role_description": "image", "value": null, "position": "27.00;975.50", "size": "20;20", "children": []}, {"name": null, "role": "AXStaticText", "description": null, "role_description": "text", "value": "Repeating", "position": "49.00;977.00", "size": "138;17", "children": []}, {"name": null, "role": "AXStaticText", "description": null, "role_description": "text", "value": "€0,00", "position": "187.14;977.00", "size": "38;17", "children": []}]}]}, {"name": null, "role": "AXRow", "description": null, "role_description": "outline row", "value": null, "position": "0.00;1009.50", "size": "245;22", "children": [{"name": null, "role": "AXCell", "description": null, "role_description": "cell", "value": null, "position": "10.00;1009.50", "size": "225;22", "children": [{"name": null, "role": "AXStaticText", "description": null, "role_description": "text", "value": "CLIENTS", "position": "14.00;1009.50", "size": "229;22", "children": []}]}]}, {"name": null, "role": "AXRow", "description": null, "role_description": "outline row", "value": null, "position": "0.00;1044.50", "size": "245;22", "children": [{"name": null, "role": "AXCell", "description": null, "role_description": "cell", "value": null, "position": "10.00;1044.50", "size": "225;22", "children": [{"name": null, "role": "AXStaticText", "description": null, "role_description": "text", "value": "MERCHANTS", "position": "14.00;1044.50", "size": "229;22", "children": []}]}]}, {"name": null, "role": "AXRow", "description": null, "role_description": "outline row", "value": null, "position": "0.00;1079.50", "size": "245;22", "children": [{"name": null, "role": "AXCell", "description": null, "role_description": "cell", "value": null, "position": "10.00;1079.50", "size": "225;22", "children": [{"name": null, "role": "AXStaticText", "description": null, "role_description": "text", "value": "REPORTS", "position": "14.00;1079.50", "size": "229;22", "children": []}]}]}, {"name": null, "role": "AXRow", "description": null, "role_description": "outline row", "value": null, "position": "0.00;1101.50", "size": "245;22", "children": [{"name": null, "role": "AXCell", "description": null, "role_description": "cell", "value": null, "position": "10.00;1101.50", "size": "225;22", "children": [{"name": null, "role": "AXImage", "description": "Report", "role_description": "image", "value": null, "position": "27.00;1102.50", "size": "20;20", "children": []}, {"name": null, "role": "AXStaticText", "description": null, "role_description": "text", "value": "Balance Sheet", "position": "49.00;1104.00", "size": "171;17", "children": []}, {"name": null, "role": "AXStaticText", "description": null, "role_description": "text", "value": "", "position": "220.00;1104.00", "size": "5;17", "children": []}]}]}, {"name": null, "role": "AXRow", "description": null, "role_description": "outline row", "value": null, "position": "0.00;1123.50", "size": "245;22", "children": [{"name": null, "role": "AXCell", "description": null, "role_description": "cell", "value": null, "position": "10.00;1123.50", "size": "225;22", "children": [{"name": null, "role": "AXImage", "description": "Report", "role_description": "image", "value": null, "position": "27.00;1124.50", "size": "20;20", "children": []}, {"name": null, "role": "AXStaticText", "description": null, "role_description": "text", "value": "Income", "position": "49.00;1126.00", "size": "171;17", "children": []}, {"name": null, "role": "AXStaticText", "description": null, "role_description": "text", "value": "", "position": "220.00;1126.00", "size": "5;17", "children": []}]}]}, {"name": null, "role": "AXRow", "description": null, "role_description": "outline row", "value": null, "position": "0.00;1145.50", "size": "245;22", "children": [{"name": null, "role": "AXCell", "description": null, "role_description": "cell", "value": null, "position": "10.00;1145.50", "size": "225;22", "children": [{"name": null, "role": "AXImage", "description": "Report", "role_description": "image", "value": null, "position": "27.00;1146.50", "size": "20;20", "children": []}, {"name": null, "role": "AXStaticText", "description": null, "role_description": "text", "value": "Cash Flow", "position": "49.00;1148.00", "size": "171;17", "children": []}, {"name": null, "role": "AXStaticText", "description": null, "role_description": "text", "value": "", "position": "220.00;1148.00", "size": "5;17", "children": []}]}]}, {"name": null, "role": "AXRow", "description": null, "role_description": "outline row", "value": null, "position": "0.00;1167.50", "size": "245;22", "children": [{"name": null, "role": "AXCell", "description": null, "role_description": "cell", "value": null, "position": "10.00;1167.50", "size": "225;22", "children": [{"name": null, "role": "AXImage", "description": "Report", "role_description": "image", "value": null, "position": "27.00;1168.50", "size": "20;20", "children": []}, {"name": null, "role": "AXStaticText", "description": null, "role_description": "text", "value": "Equity", "position": "49.00;1170.00", "size": "171;17", "children": []}, {"name": null, "role": "AXStaticText", "description": null, "role_description": "text", "value": "", "position": "220.00;1170.00", "size": "5;17", "children": []}]}]}, {"name": null, "role": "AXRow", "description": null, "role_description": "outline row", "value": null, "position": "0.00;1189.50", "size": "245;22", "children": [{"name": null, "role": "AXCell", "description": null, "role_description": "cell", "value": null, "position": "10.00;1189.50", "size": "225;22", "children": [{"name": null, "role": "AXImage", "description": "Report", "role_description": "image", "value": null, "position": "27.00;1190.50", "size": "20;20", "children": []}, {"name": null, "role": "AXStaticText", "description": null, "role_description": "text", "value": "Trial Balance", "position": "49.00;1192.00", "size": "171;17", "children": []}, {"name": null, "role": "AXStaticText", "description": null, "role_description": "text", "value": "", "position": "220.00;1192.00", "size": "5;17", "children": []}]}]}, {"name": null, "role": "AXRow", "description": null, "role_description": "outline row", "value": null, "position": "0.00;1224.50", "size": "245;22", "children": [{"name": null, "role": "AXCell", "description": null, "role_description": "cell", "value": null, "position": "10.00;1224.50", "size": "225;22", "children": [{"name": null, "role": "AXStaticText", "description": null, "role_description": "text", "value": "MANAGE", "position": "14.00;1224.50", "size": "229;22", "children": []}]}]}, {"name": null, "role": "AXRow", "description": null, "role_description": "outline row", "value": null, "position": "0.00;1246.50", "size": "245;22", "children": [{"name": null, "role": "AXCell", "description": null, "role_description": "cell", "value": null, "position": "10.00;1246.50", "size": "225;22", "children": [{"name": null, "role": "AXImage", "description": "Autofill", "role_description": "image", "value": null, "position": "27.00;1247.50", "size": "20;20", "children": []}, {"name": null, "role": "AXStaticText", "description": null, "role_description": "text", "value": "Autofill", "position": "49.00;1249.00", "size": "153;17", "children": []}, {"name": null, "role": "AXStaticText", "description": null, "role_description": "text", "value": "Off", "position": "202.06;1249.00", "size": "23;17", "children": []}]}]}, {"name": null, "role": "AXRow", "description": null, "role_description": "outline row", "value": null, "position": "0.00;1268.50", "size": "245;22", "children": [{"name": null, "role": "AXCell", "description": null, "role_description": "cell", "value": null, "position": "10.00;1268.50", "size": "225;22", "children": [{"name": null, "role": "AXImage", "description": "Budget", "role_description": "image", "value": null, "position": "27.00;1269.50", "size": "20;20", "children": []}, {"name": null, "role": "AXStaticText", "description": null, "role_description": "text", "value": "Budget", "position": "49.00;1271.00", "size": "153;17", "children": []}, {"name": null, "role": "AXStaticText", "description": null, "role_description": "text", "value": "Off", "position": "202.06;1271.00", "size": "23;17", "children": []}]}]}, {"name": null, "role": "AXRow", "description": null, "role_description": "outline row", "value": null, "position": "0.00;1290.50", "size": "245;22", "children": [{"name": null, "role": "AXCell", "description": null, "role_description": "cell", "value": null, "position": "10.00;1290.50", "size": "225;22", "children": [{"name": null, "role": "AXImage", "description": "Fields", "role_description": "image", "value": null, "position": "27.00;1291.50", "size": "20;20", "children": []}, {"name": null, "role": "AXStaticText", "description": null, "role_description": "text", "value": "Fields", "position": "49.00;1293.00", "size": "158;17", "children": []}, {"name": null, "role": "AXStaticText", "description": null, "role_description": "text", "value": "18", "position": "206.77;1293.00", "size": "18;17", "children": []}]}]}, {"name": null, "role": "AXRow", "description": null, "role_description": "outline row", "value": null, "position": "0.00;1312.50", "size": "245;22", "children": [{"name": null, "role": "AXCell", "description": null, "role_description": "cell", "value": null, "position": "10.00;1312.50", "size": "225;22", "children": [{"name": null, "role": "AXImage", "description": "Repeats", "role_description": "image", "value": null, "position": "27.00;1313.50", "size": "20;20", "children": []}, {"name": null, "role": "AXStaticText", "description": null, "role_description": "text", "value": "Repeats", "position": "49.00;1315.00", "size": "163;17", "children": []}, {"name": null, "role": "AXStaticText", "description": null, "role_description": "text", "value": "0", "position": "212.44;1315.00", "size": "13;17", "children": []}]}]}, {"name": null, "role": "AXRow", "description": null, "role_description": "outline row", "value": null, "position": "0.00;1334.50", "size": "245;22", "children": [{"name": null, "role": "AXCell", "description": null, "role_description": "cell", "value": null, "position": "10.00;1334.50", "size": "225;22", "children": [{"name": null, "role": "AXImage", "description": "Units", "role_description": "image", "value": null, "position": "27.00;1335.50", "size": "20;20", "children": []}, {"name": null, "role": "AXStaticText", "description": null, "role_description": "text", "value": "Units", "position": "49.00;1337.00", "size": "152;17", "children": []}, {"name": null, "role": "AXStaticText", "description": null, "role_description": "text", "value": "161", "position": "201.23;1337.00", "size": "24;17", "children": []}]}]}, {"name": null, "role": "AXRow", "description": null, "role_description": "outline row", "value": null, "position": "0.00;1356.50", "size": "245;22", "children": [{"name": null, "role": "AXCell", "description": null, "role_description": "cell", "value": null, "position": "10.00;1356.50", "size": "225;22", "children": [{"name": null, "role": "AXImage", "description": "Values", "role_description": "image", "value": null, "position": "27.00;1357.50", "size": "20;20", "children": []}, {"name": null, "role": "AXStaticText", "description": null, "role_description": "text", "value": "Values", "position": "49.00;1359.00", "size": "164;17", "children": []}, {"name": null, "role": "AXStaticText", "description": null, "role_description": "text", "value": "2", "position": "212.76;1359.00", "size": "12;17", "children": []}]}]}, {"name": null, "role": "AXColumn", "description": null, "role_description": "column", "value": null, "position": "10.00;-104.50", "size": "225;1493", "children": []}]}, {"name": null, "role": "AXScrollBar", "description": null, "role_description": "scroll bar", "value": 0.18520710059171602, "position": "245.00;52.00", "size": "15;648", "children": [{"name": null, "role": "AXValueIndicator", "description": null, "role_description": "value indicator", "value": 0.18520710059171602, "position": "245.00;121.50", "size": "15;280", "children": []}, {"name": null, "role": "AXButton", "description": null, "role_description": "increment arrow button", "value": null, "position": "245.00;52.00", "size": "0;0", "children": []}, {"name": null, "role": "AXButton", "description": null, "role_description": "decrement arrow button", "value": null, "position": "245.00;52.00", "size": "0;0", "children": []}, {"name": null, "role": "AXButton", "description": null, "role_description": "increment page button", "value": null, "position": "245.00;401.50", "size": "15;298", "children": []}, {"name": null, "role": "AXButton", "description": null, "role_description": "decrement page button", "value": null, "position": "245.00;52.00", "size": "15;70", "children": []}]}]}, {"name": null, "role": "AXSplitter", "description": null, "role_description": "splitter", "value": 648.0, "position": "0.00;700.00", "size": "260;10", "children": []}, {"name": null, "role": "AXStaticText", "description": null, "role_description": "text", "value": "Summary", "position": "17.00;713.00", "size": "226;14", "children": []}, {"name": null, "role": "AXStaticText", "description": null, "role_description": "text", "value": "Assets", "position": "17.00;743.00", "size": "39;14", "children": []}, {"name": null, "role": "AXStaticText", "description": null, "role_description": "text", "value": "Liabilities", "position": "17.00;773.00", "size": "60;14", "children": []}, {"name": null, "role": "AXStaticText", "description": null, "role_description": "text", "value": "Equities", "position": "17.00;803.00", "size": "46;14", "children": []}, {"name": null, "role": "AXStaticText", "description": null, "role_description": "text", "value": "Net Income", "position": "29.00;833.00", "size": "65;14", "children": []}, {"name": null, "role": "AXStaticText", "description": null, "role_description": "text", "value": "Owner's Equity", "position": "29.00;818.00", "size": "100;14", "children": []}, {"name": null, "role": "AXStaticText", "description": null, "role_description": "text", "value": "Income", "position": "41.00;848.00", "size": "46;14", "children": []}, {"name": null, "role": "AXStaticText", "description": null, "role_description": "text", "value": "€0", "position": "131.00;848.00", "size": "112;14", "children": []}, {"name": null, "role": "AXStaticText", "description": null, "role_description": "text", "value": "Expenses", "position": "41.00;863.00", "size": "54;14", "children": []}, {"name": null, "role": "AXStaticText", "description": null, "role_description": "text", "value": "(€1)", "position": "131.00;863.00", "size": "112;14", "children": []}, {"name": null, "role": "AXStaticText", "description": null, "role_description": "text", "value": "€0", "position": "64.00;743.00", "size": "95;14", "children": []}, {"name": null, "role": "AXStaticText", "description": null, "role_description": "text", "value": "€1", "position": "153.00;803.00", "size": "90;14", "children": []}, {"name": null, "role": "AXStaticText", "description": null, "role_description": "text", "value": "€0", "position": "131.00;818.00", "size": "112;14", "children": []}, {"name": null, "role": "AXStaticText", "description": null, "role_description": "text", "value": "€1", "position": "131.00;833.00", "size": "112;14", "children": []}, {"name": null, "role": "AXStaticText", "description": null, "role_description": "text", "value": "Debit", "position": "120.00;728.00", "size": "39;14", "children": []}, {"name": null, "role": "AXStaticText", "description": null, "role_description": "text", "value": "Credit", "position": "204.00;728.00", "size": "39;14", "children": []}, {"name": null, "role": "AXStaticText", "description": null, "role_description": "text", "value": "Total", "position": "17.00;878.00", "size": "34;14", "children": []}, {"name": null, "role": "AXStaticText", "description": null, "role_description": "text", "value": "€0", "position": "153.00;878.00", "size": "90;14", "children": []}, {"name": null, "role": "AXStaticText", "description": null, "role_description": "text", "value": "€0", "position": "69.00;878.00", "size": "90;14", "children": []}, {"name": null, "role": "AXStaticText", "description": null, "role_description": "text", "value": "A/R", "position": "28.00;758.00", "size": "24;14", "children": []}, {"name": null, "role": "AXStaticText", "description": null, "role_description": "text", "value": "€0", "position": "64.00;758.00", "size": "95;14", "children": []}, {"name": null, "role": "AXStaticText", "description": null, "role_description": "text", "value": "A/P", "position": "28.00;788.00", "size": "24;14", "children": []}, {"name": null, "role": "AXStaticText", "description": null, "role_description": "text", "value": "€0", "position": "153.00;788.00", "size": "90;14", "children": []}, {"name": null, "role": "AXStaticText", "description": null, "role_description": "text", "value": "(€1)", "position": "153.00;773.00", "size": "90;14", "children": []}]}, {"name": null, "role": "AXSplitter", "description": null, "role_description": "splitter", "value": 260.0, "position": "260.00;52.00", "size": "1;845", "children": []}, {"name": null, "role": "AXScrollArea", "description": null, "role_description": "scroll area", "value": null, "position": "261.00;52.00", "size": "1118;845", "children": [{"name": null, "role": "AXTable", "description": null, "role_description": "table", "value": null, "position": "262.00;81.00", "size": "1608;800", "children": [{"name": null, "role": "AXRow", "description": null, "role_description": "table row", "value": null, "position": "262.00;81.00", "size": "1608;19", "children": [{"name": null, "role": "AXCell", "description": null, "role_description": "cell", "value": null, "position": "268.00;82.00", "size": "120;17", "children": [{"name": "", "role": "AXCheckBox", "description": null, "role_description": "checkbox", "value": 0, "position": "319.50;82.00", "size": "17;17", "children": []}]}, {"name": null, "role": "AXCell", "description": null, "role_description": "cell", "value": null, "position": "391.00;82.00", "size": "120;17", "children": [{"name": null, "role": "AXStaticText", "description": null, "role_description": "text", "value": "16.08.24", "position": "391.00;82.00", "size": "120;17", "children": []}]}, {"name": null, "role": "AXCell", "description": null, "role_description": "cell", "value": null, "position": "514.00;82.00", "size": "120;17", "children": [{"name": null, "role": "AXStaticText", "description": null, "role_description": "text", "value": "1", "position": "514.00;82.00", "size": "120;17", "children": []}]}, {"name": null, "role": "AXCell", "description": null, "role_description": "cell", "value": null, "position": "637.00;82.00", "size": "120;17", "children": [{"name": null, "role": "AXStaticText", "description": null, "role_description": "text", "value": "doggy", "position": "637.00;82.00", "size": "120;17", "children": []}]}, {"name": null, "role": "AXCell", "description": null, "role_description": "cell", "value": null, "position": "760.00;82.00", "size": "120;17", "children": [{"name": null, "role": "AXStaticText", "description": null, "role_description": "text", "value": "bone", "position": "760.00;82.00", "size": "120;17", "children": []}]}, {"name": null, "role": "AXCell", "description": null, "role_description": "cell", "value": null, "position": "883.00;82.00", "size": "120;17", "children": [{"name": null, "role": "AXStaticText", "description": null, "role_description": "text", "value": "--- Split ---", "position": "883.00;82.00", "size": "120;17", "children": []}]}, {"name": null, "role": "AXCell", "description": null, "role_description": "cell", "value": null, "position": "1006.00;82.00", "size": "120;17", "children": [{"name": null, "role": "AXStaticText", "description": null, "role_description": "text", "value": "--- Split ---", "position": "1006.00;82.00", "size": "120;17", "children": []}]}, {"name": null, "role": "AXCell", "description": null, "role_description": "cell", "value": null, "position": "1129.00;82.00", "size": "120;17", "children": []}, {"name": null, "role": "AXCell", "description": null, "role_description": "cell", "value": null, "position": "1252.00;82.00", "size": "120;17", "children": [{"name": null, "role": "AXStaticText", "description": null, "role_description": "text", "value": "", "position": "1252.00;82.00", "size": "120;17", "children": []}]}, {"name": null, "role": "AXCell", "description": null, "role_description": "cell", "value": null, "position": "1375.00;82.00", "size": "120;17", "children": [{"name": null, "role": "AXStaticText", "description": null, "role_description": "text", "value": "€1,00", "position": "1375.00;82.00", "size": "120;17", "children": []}]}, {"name": null, "role": "AXCell", "description": null, "role_description": "cell", "value": null, "position": "1498.00;82.00", "size": "120;17", "children": [{"name": null, "role": "AXStaticText", "description": null, "role_description": "text", "value": "(€1,00)", "position": "1498.00;82.00", "size": "120;17", "children": []}]}, {"name": null, "role": "AXCell", "description": null, "role_description": "cell", "value": null, "position": "1621.00;82.00", "size": "120;17", "children": []}, {"name": null, "role": "AXCell", "description": null, "role_description": "cell", "value": null, "position": "1744.00;82.00", "size": "120;17", "children": [{"name": null, "role": "AXStaticText", "description": null, "role_description": "text", "value": "uuu", "position": "1744.00;82.00", "size": "120;17", "children": []}]}]}, {"name": null, "role": "AXColumn", "description": null, "role_description": "column", "value": null, "position": "262.00;81.00", "size": "128;800", "children": []}, {"name": null, "role": "AXColumn", "description": null, "role_description": "column", "value": null, "position": "390.00;81.00", "size": "123;800", "children": []}, {"name": null, "role": "AXColumn", "description": null, "role_description": "column", "value": null, "position": "513.00;81.00", "size": "123;800", "children": []}, {"name": null, "role": "AXColumn", "description": null, "role_description": "column", "value": null, "position": "636.00;81.00", "size": "123;800", "children": []}, {"name": null, "role": "AXColumn", "description": null, "role_description": "column", "value": null, "position": "759.00;81.00", "size": "123;800", "children": []}, {"name": null, "role": "AXColumn", "description": null, "role_description": "column", "value": null, "position": "882.00;81.00", "size": "123;800", "children": []}, {"name": null, "role": "AXColumn", "description": null, "role_description": "column", "value": null, "position": "1005.00;81.00", "size": "123;800", "children": []}, {"name": null, "role": "AXColumn", "description": null, "role_description": "column", "value": null, "position": "1128.00;81.00", "size": "123;800", "children": []}, {"name": null, "role": "AXColumn", "description": null, "role_description": "column", "value": null, "position": "1251.00;81.00", "size": "123;800", "children": []}, {"name": null, "role": "AXColumn", "description": null, "role_description": "column", "value": null, "position": "1374.00;81.00", "size": "123;800", "children": []}, {"name": null, "role": "AXColumn", "description": null, "role_description": "column", "value": null, "position": "1497.00;81.00", "size": "123;800", "children": []}, {"name": null, "role": "AXColumn", "description": null, "role_description": "column", "value": null, "position": "1620.00;81.00", "size": "123;800", "children": []}, {"name": null, "role": "AXColumn", "description": null, "role_description": "column", "value": null, "position": "1743.00;81.00", "size": "127;800", "children": []}, {"name": null, "role": "AXGroup", "description": null, "role_description": "group", "value": null, "position": "262.00;53.00", "size": "1608;28", "children": [{"name": "Cleared", "role": "AXButton", "description": null, "role_description": "sort button", "value": null, "position": "262.00;53.00", "size": "128;28", "children": []}, {"name": "Date", "role": "AXButton", "description": null, "role_description": "sort button", "value": null, "position": "390.00;53.00", "size": "123;28", "children": []}, {"name": "Identifier", "role": "AXButton", "description": null, "role_description": "sort button", "value": null, "position": "513.00;53.00", "size": "123;28", "children": []}, {"name": "Payee", "role": "AXButton", "description": null, "role_description": "sort button", "value": null, "position": "636.00;53.00", "size": "123;28", "children": []}, {"name": "Description", "role": "AXButton", "description": null, "role_description": "sort button", "value": null, "position": "759.00;53.00", "size": "123;28", "children": []}, {"name": "Account_1", "role": "AXButton", "description": null, "role_description": "sort button", "value": null, "position": "882.00;53.00", "size": "123;28", "children": []}, {"name": "Account_2", "role": "AXButton", "description": null, "role_description": "sort button", "value": null, "position": "1005.00;53.00", "size": "123;28", "children": []}, {"name": "Repeat", "role": "AXButton", "description": null, "role_description": "sort button", "value": null, "position": "1128.00;53.00", "size": "123;28", "children": []}, {"name": "Expense_(Debit)", "role": "AXButton", "description": null, "role_description": "sort button", "value": null, "position": "1251.00;53.00", "size": "123;28", "children": []}, {"name": "Rebate_(Credit)", "role": "AXButton", "description": null, "role_description": "sort button", "value": null, "position": "1374.00;53.00", "size": "123;28", "children": []}, {"name": "Balance", "role": "AXButton", "description": null, "role_description": "sort button", "value": null, "position": "1497.00;53.00", "size": "123;28", "children": []}, {"name": "Field", "role": "AXButton", "description": null, "role_description": "sort button", "value": null, "position": "1620.00;53.00", "size": "123;28", "children": []}, {"name": "Notes", "role": "AXButton", "description": null, "role_description": "sort button", "value": null, "position": "1743.00;53.00", "size": "127;28", "children": []}]}]}, {"name": null, "role": "AXScrollBar", "description": null, "role_description": "scroll bar", "value": 0.0, "position": "262.00;881.00", "size": "1116;15", "children": [{"name": null, "role": "AXValueIndicator", "description": null, "role_description": "value indicator", "value": 0.0, "position": "264.00;881.00", "size": "772;15", "children": []}, {"name": null, "role": "AXButton", "description": null, "role_description": "increment arrow button", "value": null, "position": "262.00;881.00", "size": "0;0", "children": []}, {"name": null, "role": "AXButton", "description": null, "role_description": "decrement arrow button", "value": null, "position": "262.00;881.00", "size": "0;0", "children": []}, {"name": null, "role": "AXButton", "description": null, "role_description": "increment page button", "value": null, "position": "1036.00;881.00", "size": "342;15", "children": []}, {"name": null, "role": "AXButton", "description": null, "role_description": "decrement page button", "value": null, "position": "262.00;881.00", "size": "2;15", "children": []}]}]}]}, {"name": null, "role": "AXStaticText", "description": null, "role_description": "text", "value": "(€1,00)", "position": "1171.00;907.00", "size": "200;17", "children": []}, {"name": null, "role": "AXStaticText", "description": null, "role_description": "text", "value": "1 transaction", "position": "720.00;907.00", "size": "200;17", "children": []}, {"name": null, "role": "AXGroup", "description": null, "role_description": "group", "value": null, "position": "269.00;902.50", "size": "57;23", "children": [{"name": null, "role": "AXButton", "description": "add", "role_description": "button", "value": null, "position": "269.00;902.50", "size": "29;23", "children": []}, {"name": null, "role": "AXButton", "description": "remove", "role_description": "button", "value": null, "position": "298.00;902.50", "size": "28;23", "children": []}]}, {"name": null, "role": "AXPopUpButton", "description": null, "role_description": "pop up button", "value": "All", "position": "334.00;901.00", "size": "170;26", "children": []}, {"name": null, "role": "AXToolbar", "description": null, "role_description": "toolbar", "value": null, "position": "0.00;0.00", "size": "1379;52", "children": [{"name": "New_Account", "role": "AXButton", "description": null, "role_description": "button", "value": null, "position": "247.00;0.00", "size": "84;52", "children": []}, {"name": "New_Account_Group", "role": "AXButton", "description": null, "role_description": "button", "value": null, "position": "331.00;0.00", "size": "119;52", "children": []}, {"name": "New_Transaction", "role": "AXButton", "description": null, "role_description": "button", "value": null, "position": "450.00;0.00", "size": "102;52", "children": []}, {"name": "Add_Transactions", "role": "AXButton", "description": null, "role_description": "button", "value": null, "position": "552.00;0.00", "size": "106;52", "children": []}, {"name": "Edit_Transactions", "role": "AXButton", "description": null, "role_description": "button", "value": null, "position": "657.50;0.00", "size": "105;52", "children": []}, {"name": "New_Filter", "role": "AXButton", "description": null, "role_description": "button", "value": null, "position": "771.50;0.00", "size": "67;52", "children": []}, {"name": "New_Client", "role": "AXButton", "description": null, "role_description": "button", "value": null, "position": "838.50;0.00", "size": "71;52", "children": []}, {"name": "Start_Timer", "role": "AXButton", "description": null, "role_description": "button", "value": null, "position": "909.50;0.00", "size": "73;52", "children": []}, {"name": "New_Merchant", "role": "AXButton", "description": null, "role_description": "button", "value": null, "position": "982.50;0.00", "size": "90;52", "children": []}, {"name": "New_Report", "role": "AXButton", "description": null, "role_description": "button", "value": null, "position": "1072.50;0.00", "size": "76;52", "children": []}, {"name": null, "role": "AXGroup", "description": null, "role_description": "group", "value": null, "position": "1157.50;0.00", "size": "128;52", "children": [{"name": null, "role": "AXTextField", "description": null, "role_description": "search text field", "value": "", "position": "1160.50;9.00", "size": "122;25", "children": [{"name": "", "role": "AXButton", "description": "search", "role_description": "button", "value": null, "position": "1162.50;10.00", "size": "25;22", "children": []}]}, {"name": null, "role": "AXStaticText", "description": null, "role_description": "text", "value": "Search", "position": "1199.50;35.00", "size": "44;14", "children": []}]}, {"name": null, "role": "AXPopUpButton", "description": "more toolbar items", "role_description": "pop up button", "value": null, "position": "1344.00;14.00", "size": "26;14", "children": []}]}, {"name": null, "role": "AXButton", "description": null, "role_description": "close button", "value": null, "position": "19.00;18.00", "size": "14;16", "children": []}, {"name": null, "role": "AXButton", "description": null, "role_description": "full screen button", "value": null, "position": "59.00;18.00", "size": "14;16", "children": [{"name": null, "role": "AXGroup", "description": null, "role_description": "group", "value": null, "position": "59.00;18.00", "size": "14;16", "children": [{"name": null, "role": "AXGroup", "description": null, "role_description": "group", "value": null, "position": "59.00;18.00", "size": "14;16", "children": []}]}]}, {"name": null, "role": "AXButton", "description": null, "role_description": "minimize button", "value": null, "position": "39.00;18.00", "size": "14;16", "children": []}, {"name": null, "role": "AXStaticText", "description": null, "role_description": "text", "value": "[name]", "position": "87.00;0.00", "size": "160;52", "children": []}]}